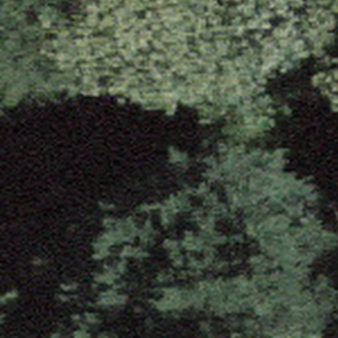
Label: other